【题型】解答题　【知识点】平面几何　【难度】medium
某小区有块绿地，绿地的平面图大致如下图所示，并铺设了部分人行通道。

为了简单起见，现作如下假设：

假设1：绿地是由线段 $AB$，$BC$，$CD$，$DE$ 和弧 $\overset{\frown}{EA}$ 围成的，其中 $\overset{\frown}{EA}$ 是以 $O$ 点为圆心，圆心角为 $\frac{2\pi}{3}$ 的扇形的弧，见图1；

假设2：线段 $AB$，$BC$，$CD$，$DE$ 所在的路行人是可通行的，圆弧 $\overset{\frown}{EA}$ 暂时未修路；

假设3：路的宽度在这里暂时不考虑；

假设4：路用线段或圆弧表示，休息亭用点表示。

图1-图3中的相关边、角满足以下条件：

直线 $BA$ 与 $DE$ 的交点是 $O$，$AB \parallel CD$，$\angle ABC = \frac{\pi}{2}$。$DE = EO = OA = AB = 200$ 米。

小区物业根据居民需求，决定在绿地修建一个休息亭。根据不同的设计方案解决相应问题，结果精确到米。

(1) 假设休息亭建在弧 $\overset{\frown}{EA}$ 的中点，记为 $Q$，沿 $\overset{\frown}{EA}$ 和线段 $QC$ 修路，如图 2 所示。求 $QC$ 的长；

(2) 假设休息亭建在弧 $\overset{\frown}{EA}$ 上的某个位置，记为 $P$，作 $PM \perp BC$ 交 $BC$ 于 $M$，作 $PN \perp CD$ 交 $CD$ 于 $N$。沿 $\overset{\frown}{EP}$、线段 $PM$ 和线段 $PN$ 修路，如图 3 所示。求修建的总路长 $\overset{\frown}{EP} + PM + PN$ 的最小值；

(3) 请你对（1）和（2）涉及到的两种设计方案做个简明扼要的评价。
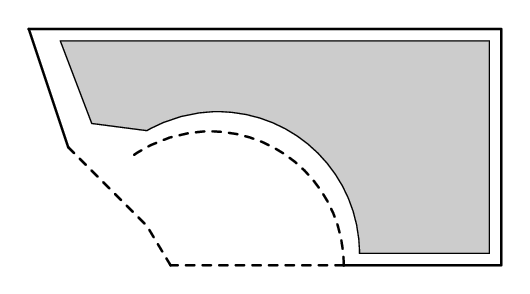
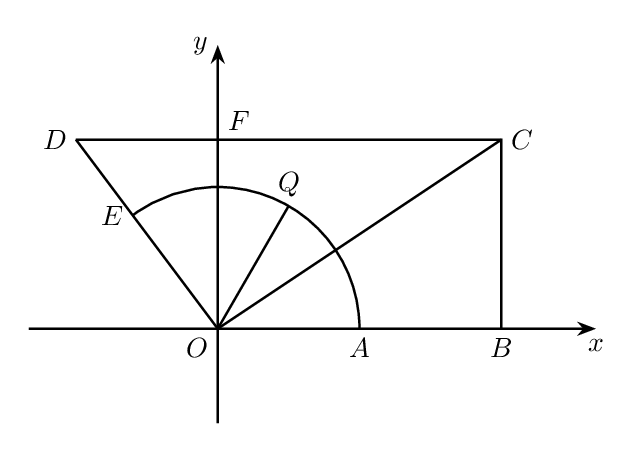
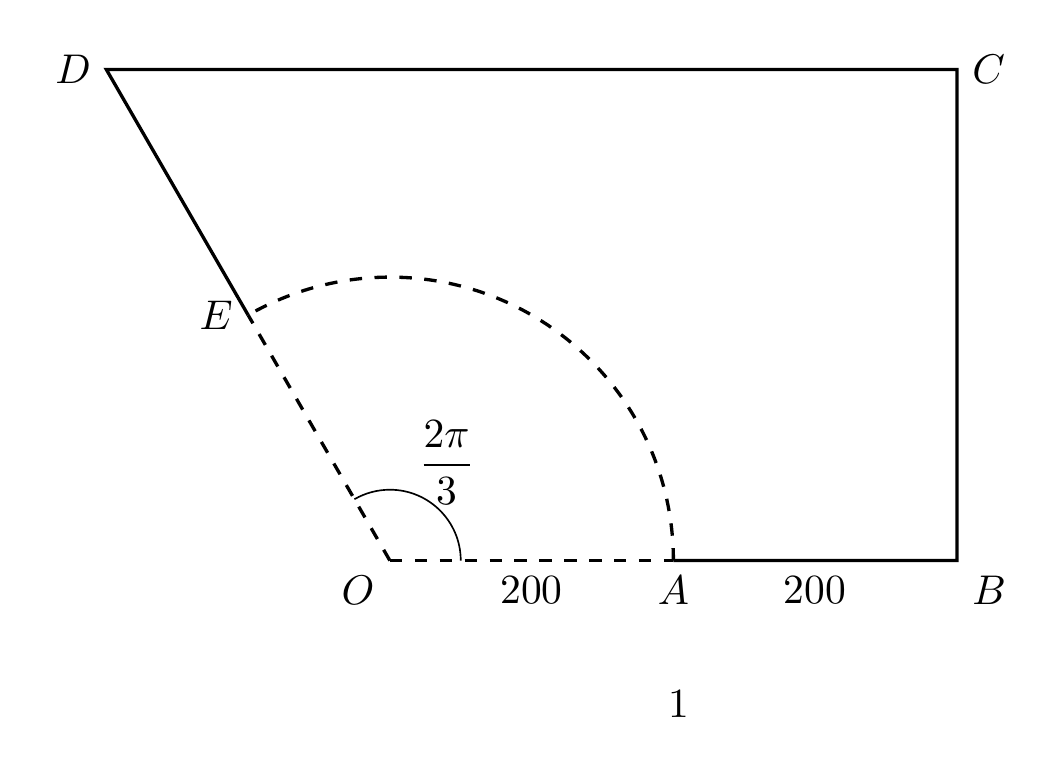
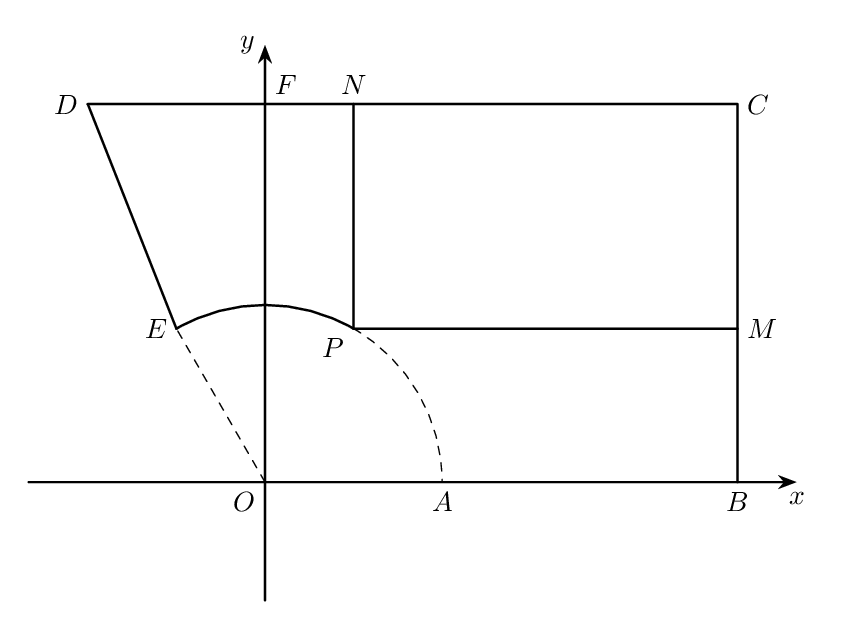
【解答】
\vspace{0.5em}
\textbf{【答案】}
(1) 346 米

(2) 651 米

(3) 答案见解析

\vspace{0.5em}
\textbf{【知识点】}
求平面两点间的距离、由导数求函数的最值（不含参）、建立拟合函数模型解决实际问题

\vspace{0.5em}
\textbf{【分析】}
如图，以 $O$ 原点，$OB$ 所在直线为 $x$ 轴，建立平面直角坐标系。

(1) 由题目条件可得 $Q$，$C$ 坐标，利用两点距离公式可得答案；

(2) 设 $\angle POA = \theta \ (0 \leq \theta \leq \frac{2}{3}\pi)$，设修建的总路长 $\overset{\frown}{EP} + PM + PN$ 为 $f(\theta)$，由题可得 $f(\theta)$ 表达式，后由导数知识可得答案；

(3) 可以从多个角度考虑，但以下两个指标是主要的衡量指标：1 修的路相对短，2 修的路相对便于居民出行，言之有理即可。

\vspace{0.5em}
\textbf{【详解】}
(1) 如图，以 $O$ 原点，$OB$ 所在直线为 $x$ 轴，建立平面直角坐标系。

因为点 $Q$ 为弧 $\overset{\frown}{EA}$ 的中点，所以 $Q(200 \cdot \cos\frac{\pi}{3}, 200 \cdot \sin\frac{\pi}{3})$，即 $Q(100, 100\sqrt{3})$。

设 $DC$ 与 $y$ 轴交于 $F$ 点，$C(x,y)$，
则 $x = |OB| = 400$，$y = |OF| = |OD| \cos\frac{\pi}{6} = 200\sqrt{3}$，即 $C(400, 200\sqrt{3})$，

所以
\[
|QC| = \sqrt{(400 - 100)^2 + (200\sqrt{3} - 100\sqrt{3})^2} = 200\sqrt{3} \approx 346 \ (\text{米}).
\]

所以 $QC$ 的长约为 346 米；

(2) 设 $\angle POA = \theta \ (0 \leq \theta \leq \frac{2}{3}\pi)$，

则 $P(200\cos\theta, 200\sin\theta)$，$M(400, 200\sin\theta)$，$N(200\cos\theta, 200\sqrt{3})$，

设修建的总路长 $\overset{\frown}{EP} + PM + PN$ 为 $f(\theta)$，

所以
\[
f(\theta) = 200\left(\frac{2}{3}\pi - \theta\right) + (400 - 200\cos\theta) + (200\sqrt{3} - 200\sin\theta) = \frac{400}{3}\pi + 400 + 200\sqrt{3} - 200\theta - 200\cos\theta - 200\sin\theta,
\]
\[
f'(\theta) = -200 + 200\sin\theta - 200\cos\theta,
\]

令 $f'(\theta) = 0$，则 $\sin\theta - \cos\theta = \sqrt{2}\sin\left(\theta - \frac{\pi}{4}\right) = 1$，$0 \leq \theta \leq \frac{2}{3}\pi$，解得 $\theta = \frac{\pi}{2}$，

当 $0 < \theta < \frac{\pi}{2}$ 时，$f'(\theta) < 0$，函数 $f(\theta)$ 单调递减；当 $\frac{\pi}{2} < \theta < \frac{2\pi}{3}$ 时，$f'(\theta) > 0$，函数 $y = f(\theta)$ 单调递增。

所以
\[
f(\theta)_{\min} = f\left(\frac{\pi}{2}\right) = \frac{400}{3}\pi + 400 + 200\sqrt{3} - 200 \times \frac{\pi}{2} - 200 \approx 651 \ (\text{米}).
\]

所以修建的总路长 $\overset{\frown}{EP} + PM + PN$ 的最小值约为 651 米。

(3) （1）涉及到的设计方案总路径是 $\frac{200\pi}{3} + 200\sqrt{3} \approx 765$ 米，比起方案 2 显然不是最优（短）路径；

（2）涉及到的设计方案显然相对于方案 1 是相对不便捷（不利于 $AB$ 段附近居民前往）。

(说明：可以从多个角度考虑，但以下两个指标是主要的衡量指标：1 修的路相对短，2 修的路相对便于居民出行)

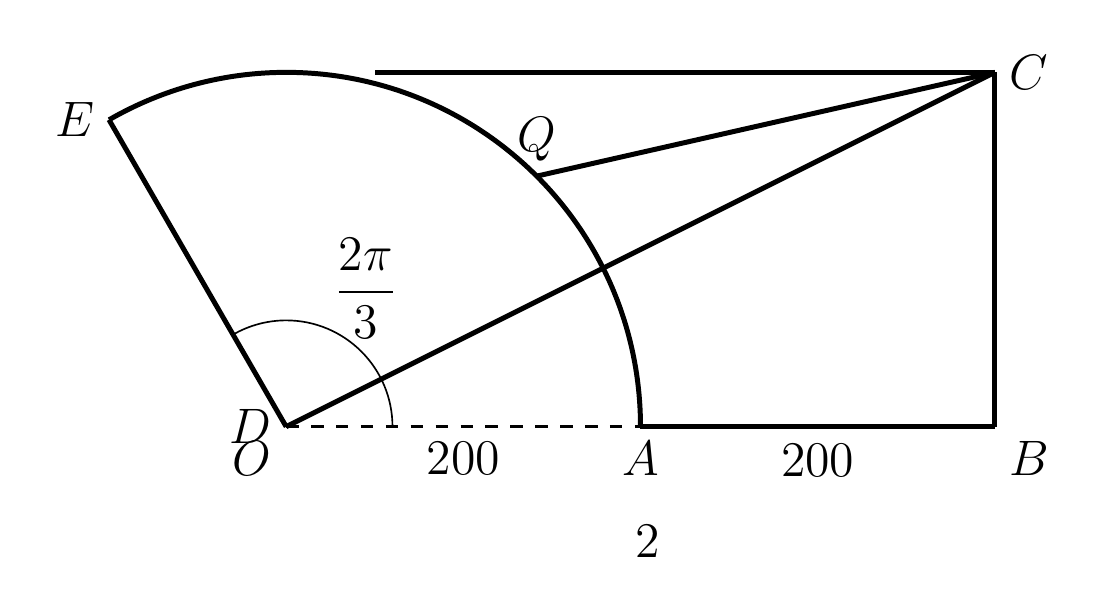
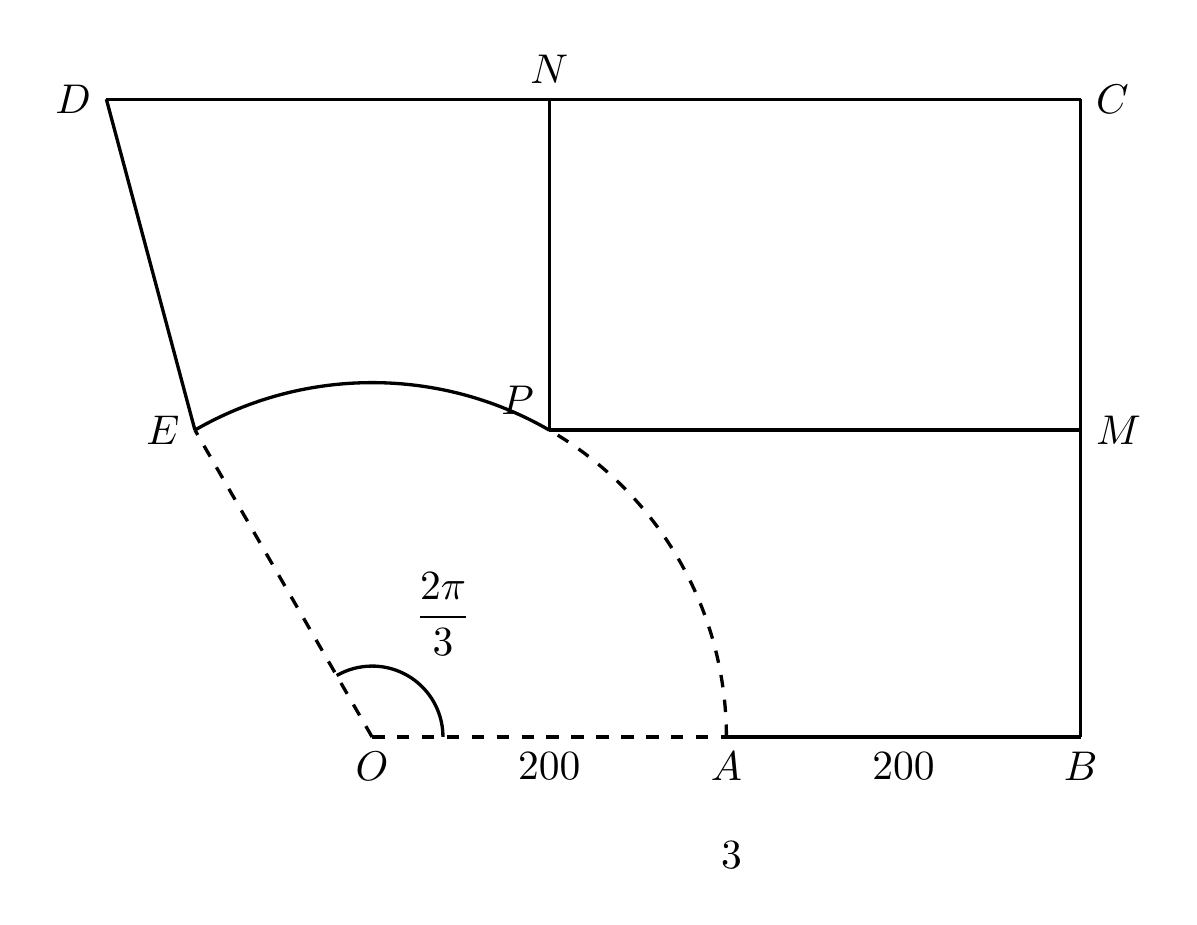